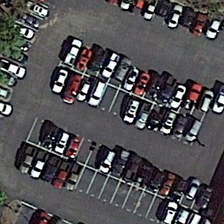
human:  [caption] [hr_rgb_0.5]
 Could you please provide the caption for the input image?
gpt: many cars are parked in a parking lot near some green trees .

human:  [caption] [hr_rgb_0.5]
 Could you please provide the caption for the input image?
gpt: many cars are parked in a parking lot near some green trees .

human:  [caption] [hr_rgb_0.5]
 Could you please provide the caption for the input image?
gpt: many cars are parked in a parking lot near some green trees .

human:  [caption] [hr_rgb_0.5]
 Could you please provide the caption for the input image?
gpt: many cars are parked in a parking lot near some green trees .

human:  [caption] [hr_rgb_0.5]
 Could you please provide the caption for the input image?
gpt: many cars are parked in a parking lot near some green trees .